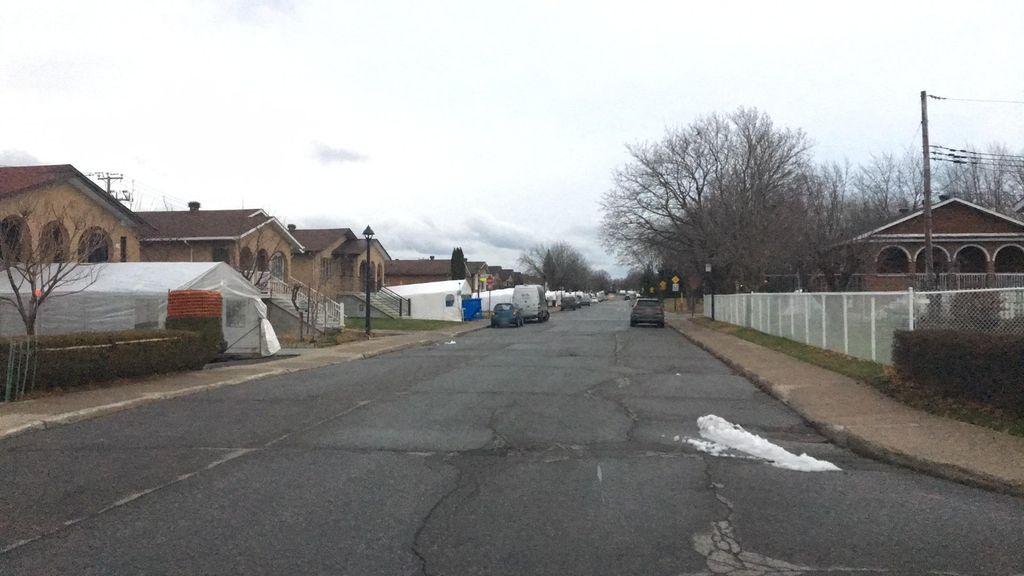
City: montreal